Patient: sex M, age 66
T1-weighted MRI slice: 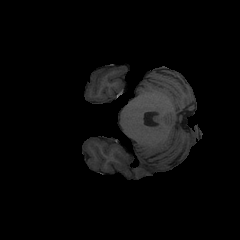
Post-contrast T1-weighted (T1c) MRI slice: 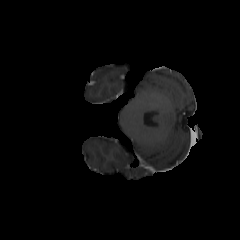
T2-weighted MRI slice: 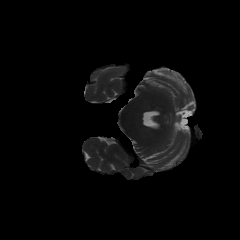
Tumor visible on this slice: no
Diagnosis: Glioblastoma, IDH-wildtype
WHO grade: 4